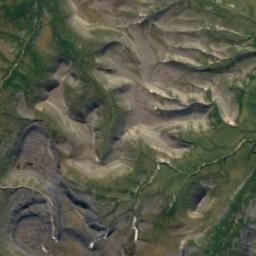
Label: mountain